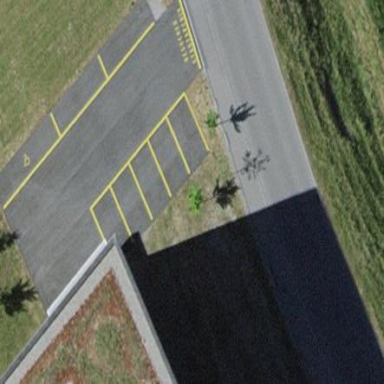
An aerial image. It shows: Parking area with asphalt surface.